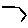
Label: hexagon